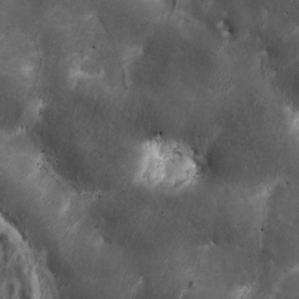
Label: non_frost